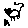
Label: cat